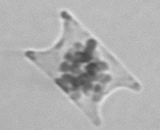
Label: Eucampia